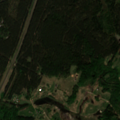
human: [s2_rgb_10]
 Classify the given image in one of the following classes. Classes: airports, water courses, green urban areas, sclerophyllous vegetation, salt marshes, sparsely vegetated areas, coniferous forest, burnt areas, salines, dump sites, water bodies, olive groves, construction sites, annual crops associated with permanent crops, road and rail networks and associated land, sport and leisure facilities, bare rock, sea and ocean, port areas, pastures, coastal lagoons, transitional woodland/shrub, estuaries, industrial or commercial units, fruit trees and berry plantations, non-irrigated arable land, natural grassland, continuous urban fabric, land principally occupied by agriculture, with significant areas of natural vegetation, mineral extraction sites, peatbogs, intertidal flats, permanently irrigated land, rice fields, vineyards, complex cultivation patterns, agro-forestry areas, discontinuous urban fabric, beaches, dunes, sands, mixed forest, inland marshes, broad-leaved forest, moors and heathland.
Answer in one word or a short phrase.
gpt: land principally occupied by agriculture, with significant areas of natural vegetation, coniferous forest, mixed forest